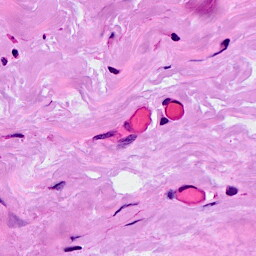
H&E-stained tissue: Breast